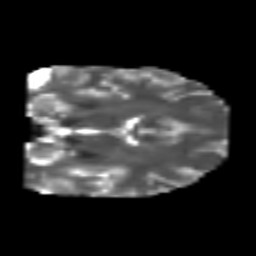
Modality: T2w
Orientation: coronal
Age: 25
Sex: male
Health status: healthy